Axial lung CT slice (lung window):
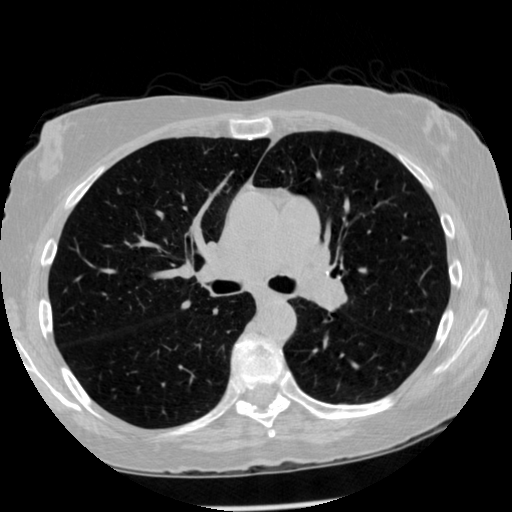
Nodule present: no